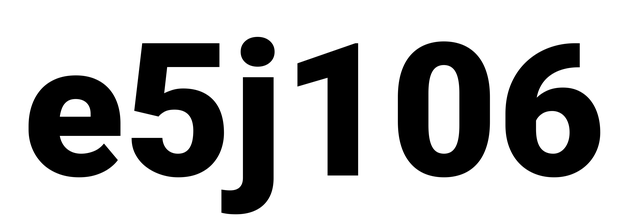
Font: Roboto_Black